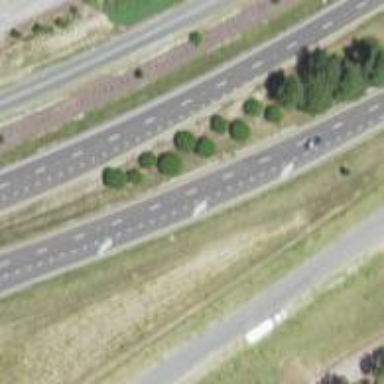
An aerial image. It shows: Asphalt trunk highway which is also expressway.